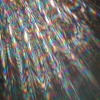
Label: sunburn